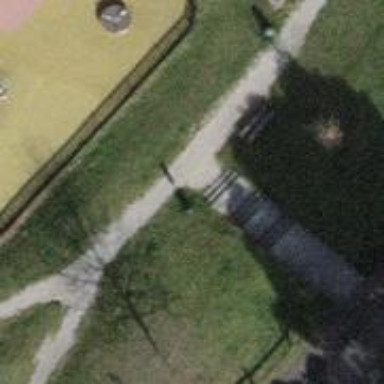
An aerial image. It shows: Set of steps on the road.